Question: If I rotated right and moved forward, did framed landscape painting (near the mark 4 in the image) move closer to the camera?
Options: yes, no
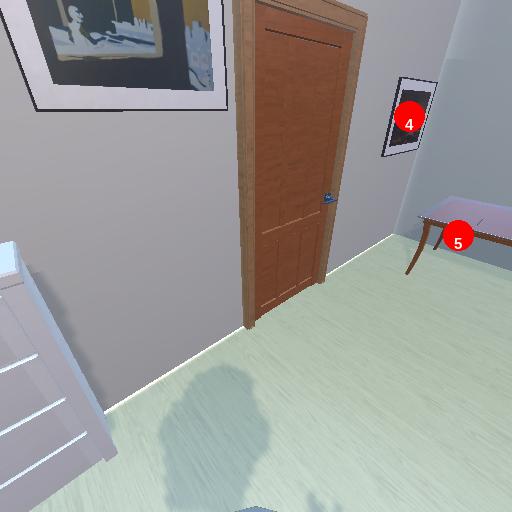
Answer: yes